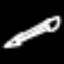
Label: pencil